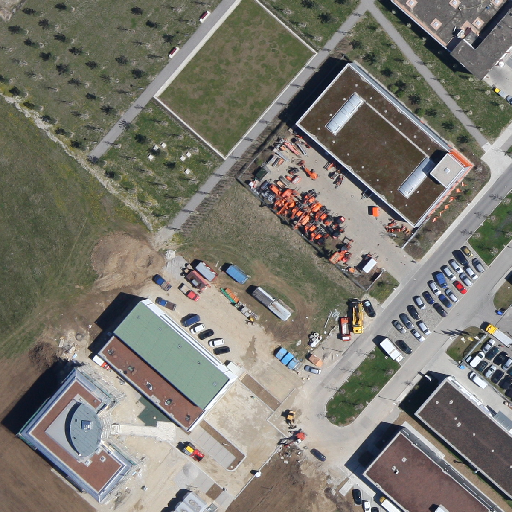
Referring expression: vehicle in the parking area